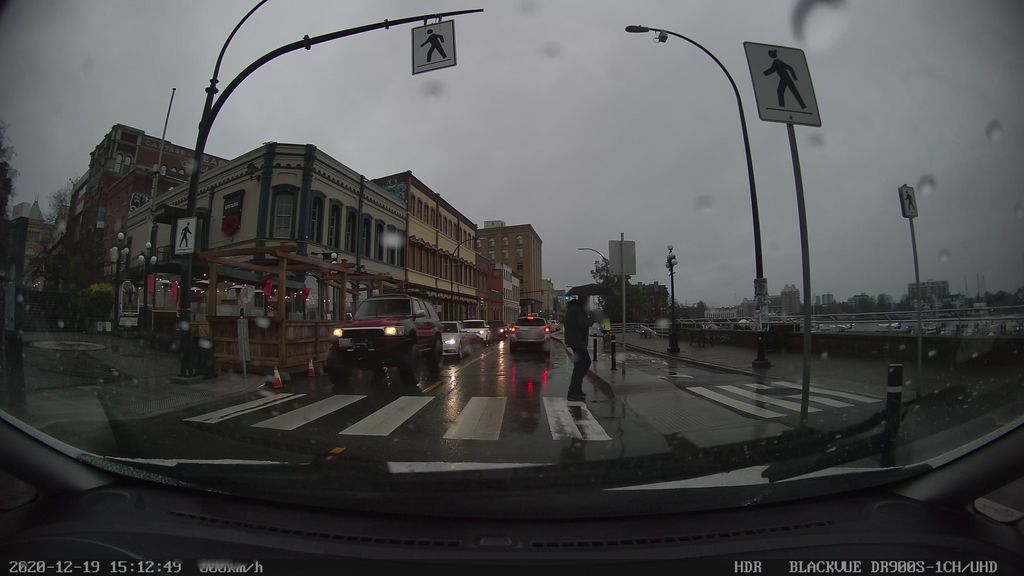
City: victoria